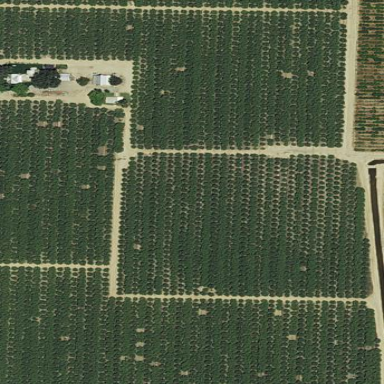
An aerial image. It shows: Picturesque almond orchard with open space properties.